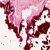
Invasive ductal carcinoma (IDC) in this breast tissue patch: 0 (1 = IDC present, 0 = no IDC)